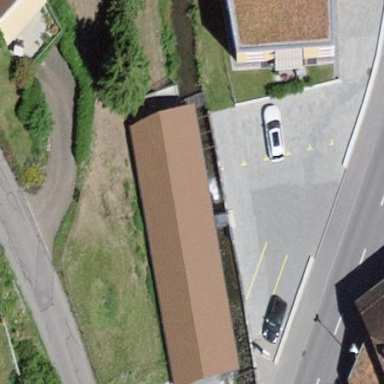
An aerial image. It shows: Retail building.